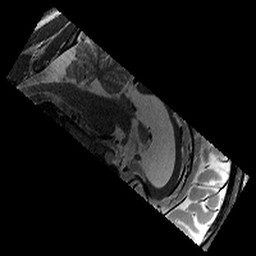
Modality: T2w
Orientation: sagittal
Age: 12
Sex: male
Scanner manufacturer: siemens
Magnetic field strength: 3 T
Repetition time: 9.23 s
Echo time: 0.067 s